An envelope spectrum derived from a bearing vibration measurement is shown; the reference markers locate BPFO, BPFI, BSF and FTF for this bearing geometry and shaft speed. Based on the visible evidence, which condition applies: normal, inner_race, outer_race, ball?
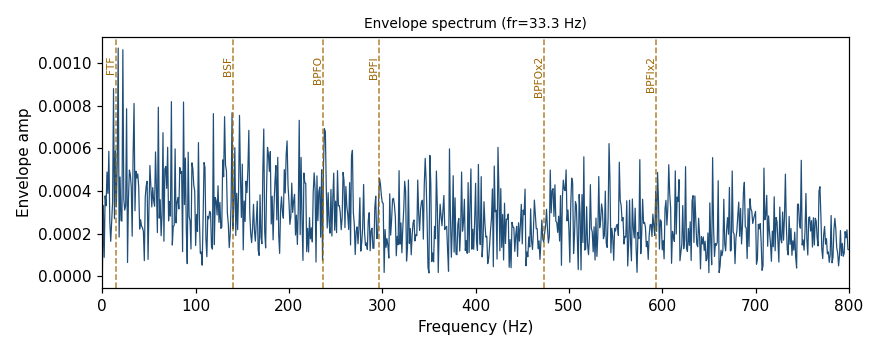
Answer: normal